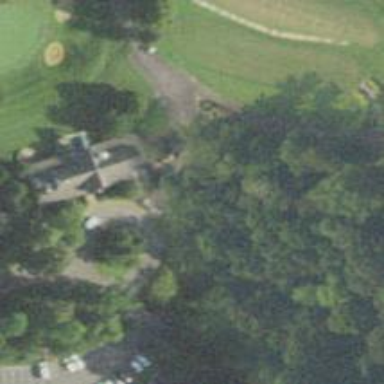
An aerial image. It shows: Path designated for golf carts.